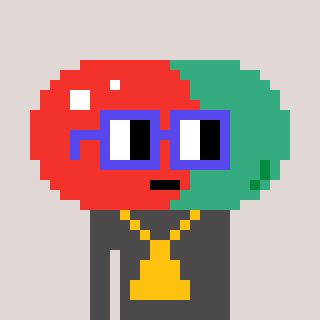
a pixel art character with square blue glasses, a pill-shaped head and a grayscale-colored body on a warm background